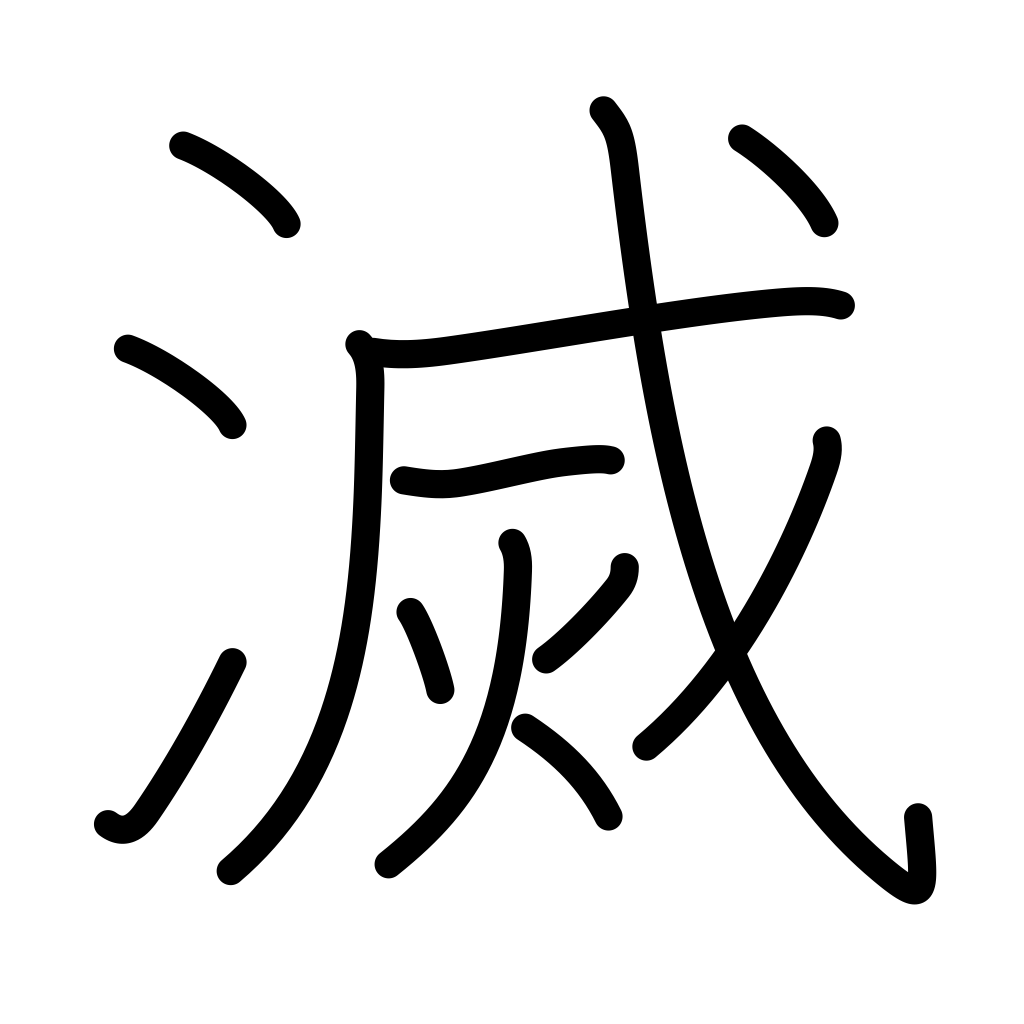
Meaning: destroy, ruin, overthrow, perish